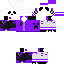
A female skeleton skin with dark skin, wearing brown helmet dressed in a purple hoodie and black pants, featuring a closed mouth.